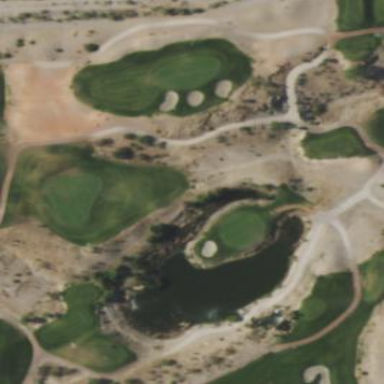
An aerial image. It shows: Water hazard in golf course. The hazard is natural water feature.